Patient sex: F
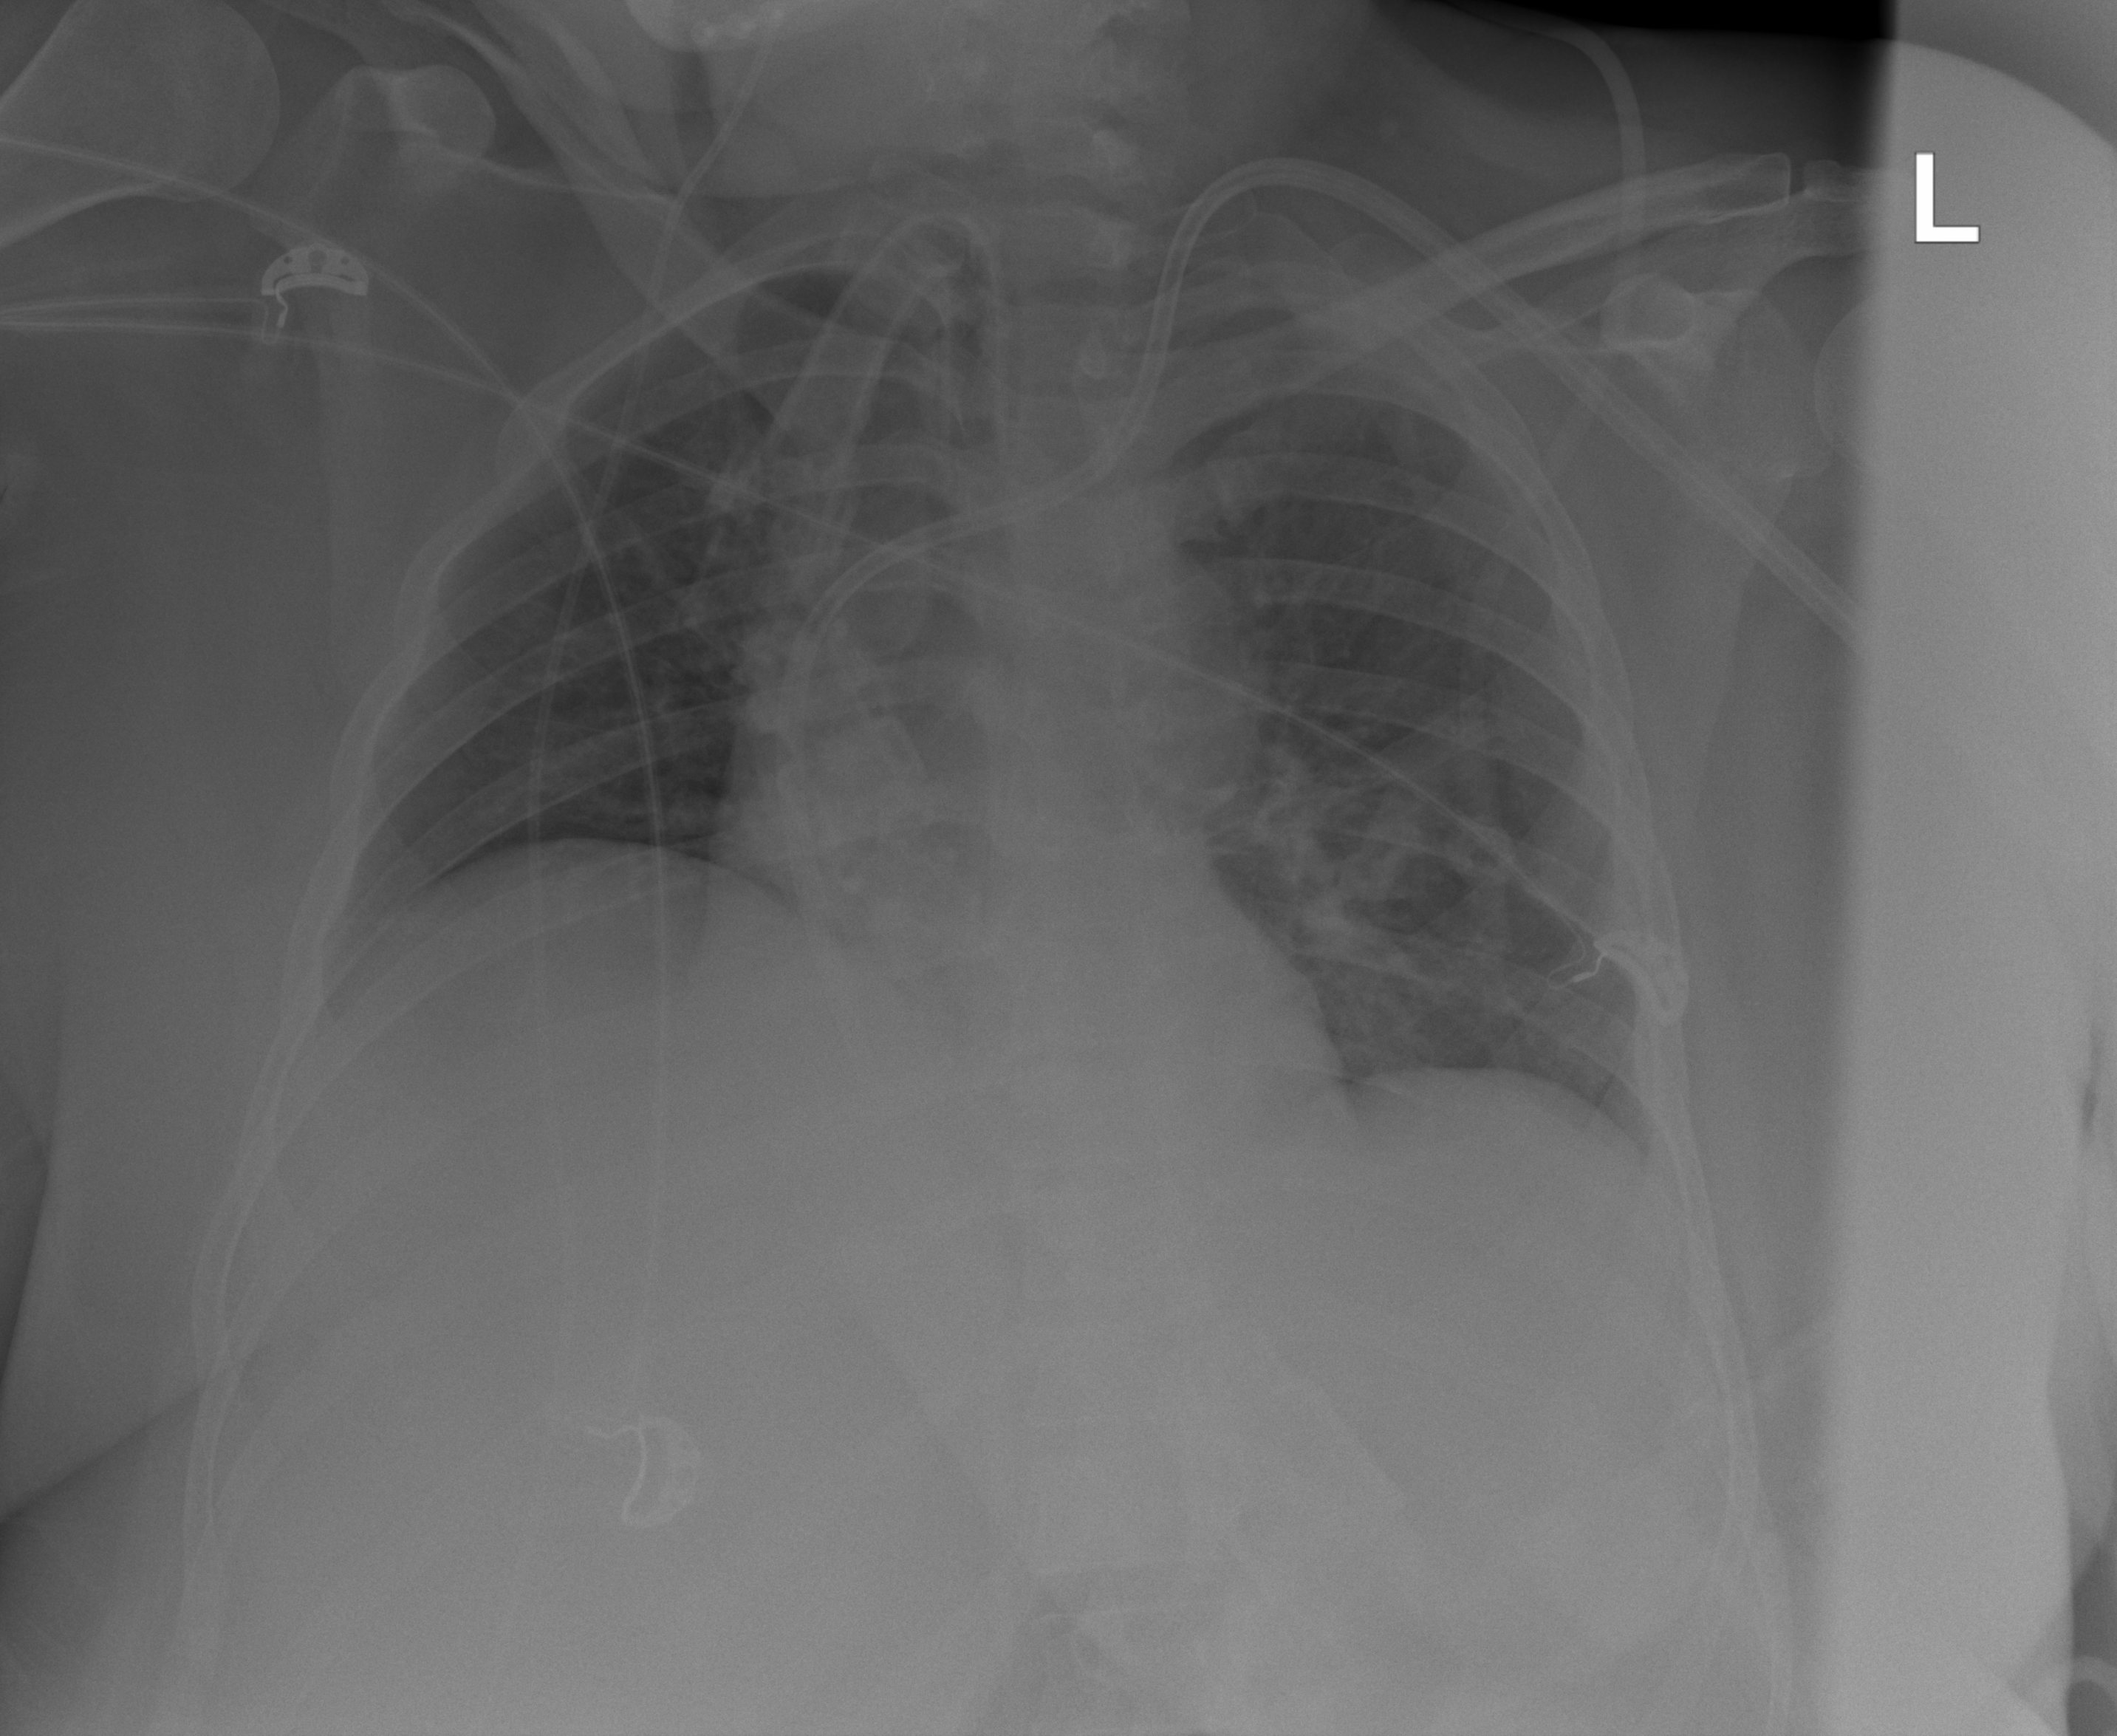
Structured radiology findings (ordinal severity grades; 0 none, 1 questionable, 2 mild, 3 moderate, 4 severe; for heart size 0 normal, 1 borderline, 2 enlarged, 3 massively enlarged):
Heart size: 0
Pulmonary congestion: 1
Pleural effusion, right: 2
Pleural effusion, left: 1
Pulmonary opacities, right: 0
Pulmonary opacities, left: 0
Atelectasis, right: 0
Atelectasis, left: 2